Question: I'm not sure how to create a C++ project with Xcode 4.6:

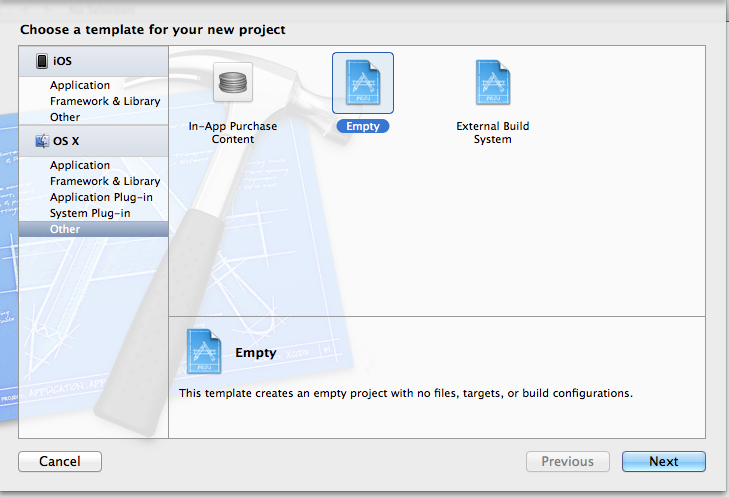
Answer: I'll explain how to make C++ or C project in the new XCode 4 or later. (This does work in XCode 6.2)